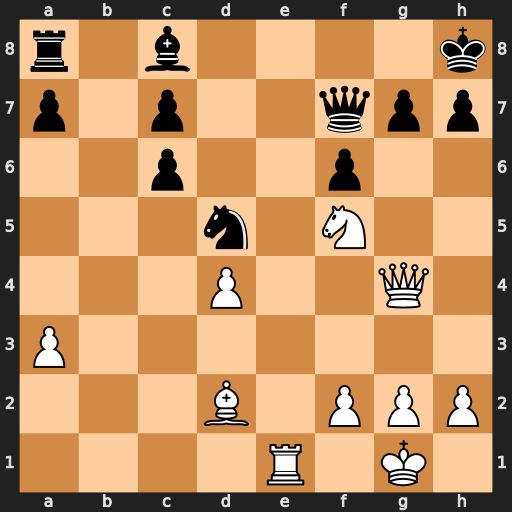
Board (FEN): r1b4k/p1p2qpp/2p2p2/3n1N2/3P2Q1/P7/3B1PPP/4R1K1
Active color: w
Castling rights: -
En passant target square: -
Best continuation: Re8+ Qxe8 Qxg7#